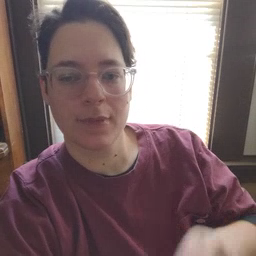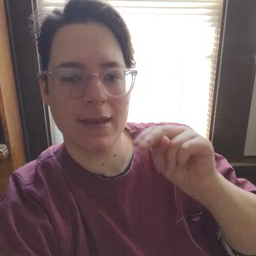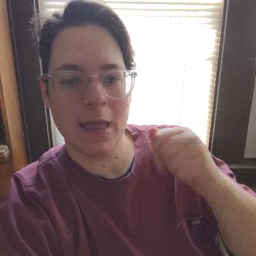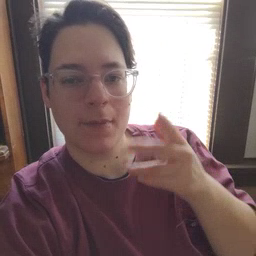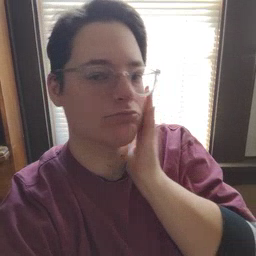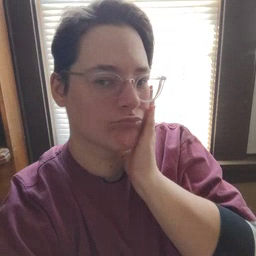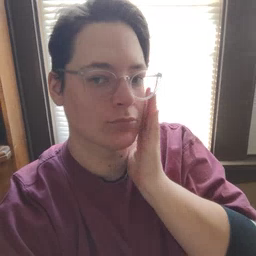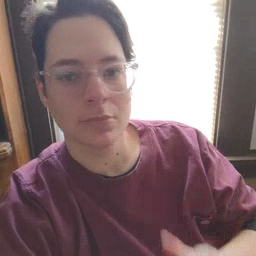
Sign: nap